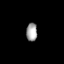
Tissue: prostate
Cell type: T cells
Senescence score: 0.7498
Nuclear area (px): 195
Mean DAPI intensity: 163.2